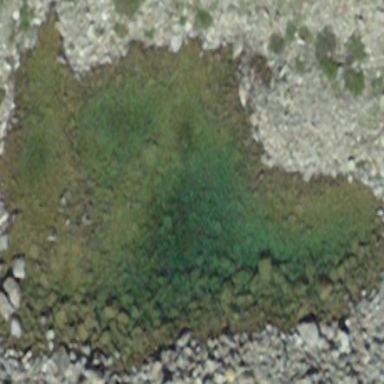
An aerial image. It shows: Pond with natural water.